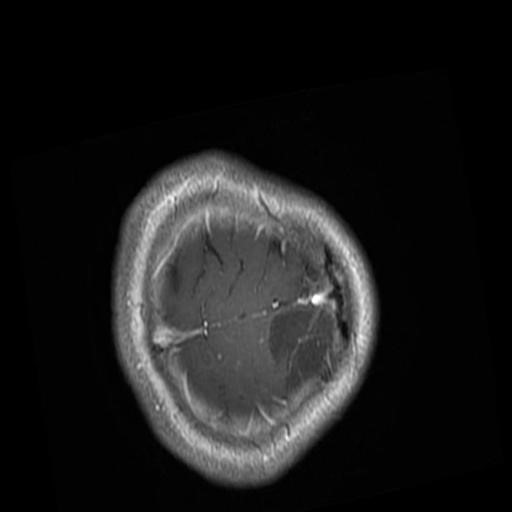
Label: brain_glioma